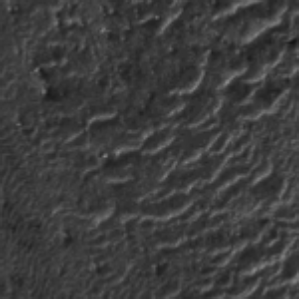
Label: frost